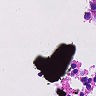
Metastatic tissue present: no